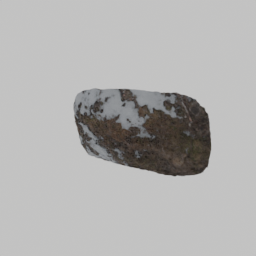
Label: nature